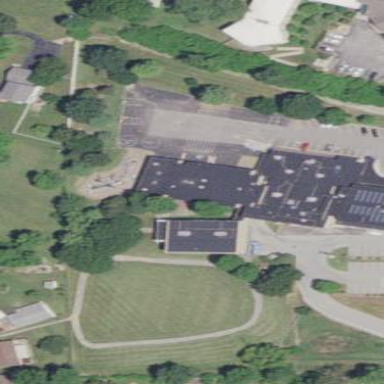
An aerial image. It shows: School building.